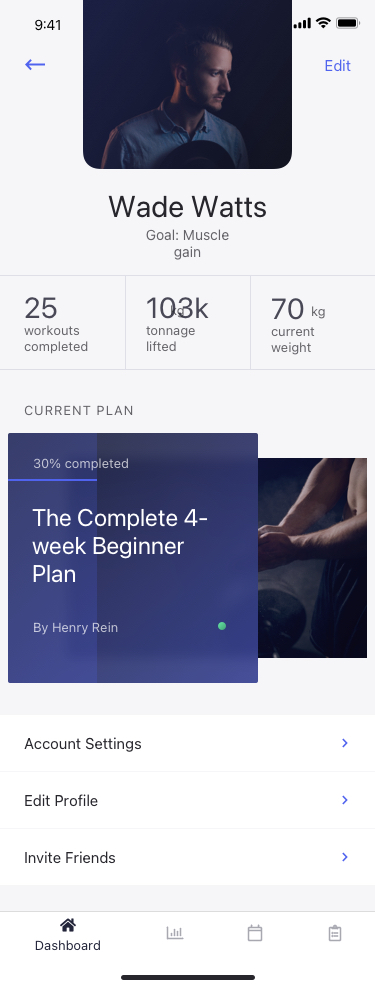
Text in this UI design:
The Complete 4-week Beginner Plan
By Henry Rein
30% completed
CURRENT PLAN
Wade Watts
Goal: Muscle gain